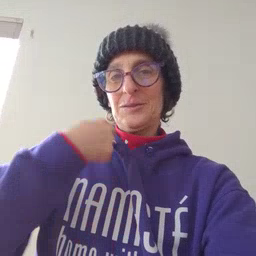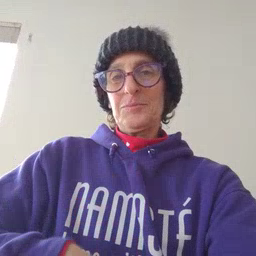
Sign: zipper